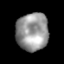
Tissue: lung
Cell type: Epithelial cells
Senescence score: 0.2303
Nuclear area (px): 1194
Mean DAPI intensity: 150.53